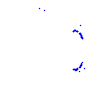
Particle: proton